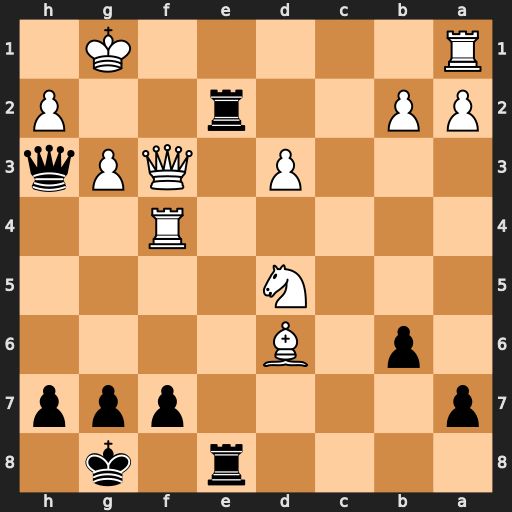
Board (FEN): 4r1k1/p4ppp/1p1B4/3N4/5R2/3P1QPq/PP2r2P/R5K1
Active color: b
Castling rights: -
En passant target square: -
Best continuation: Qxh2+ Kf1 Qh3+